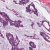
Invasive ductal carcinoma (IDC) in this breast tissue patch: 1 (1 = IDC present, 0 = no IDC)